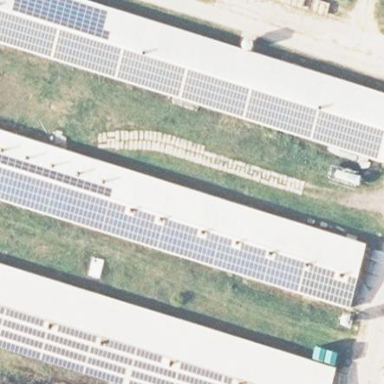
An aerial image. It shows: Building featuring small installation solar photovoltaic panel for electricity generation.